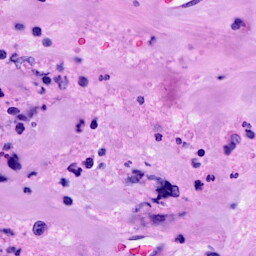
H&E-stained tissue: Breast